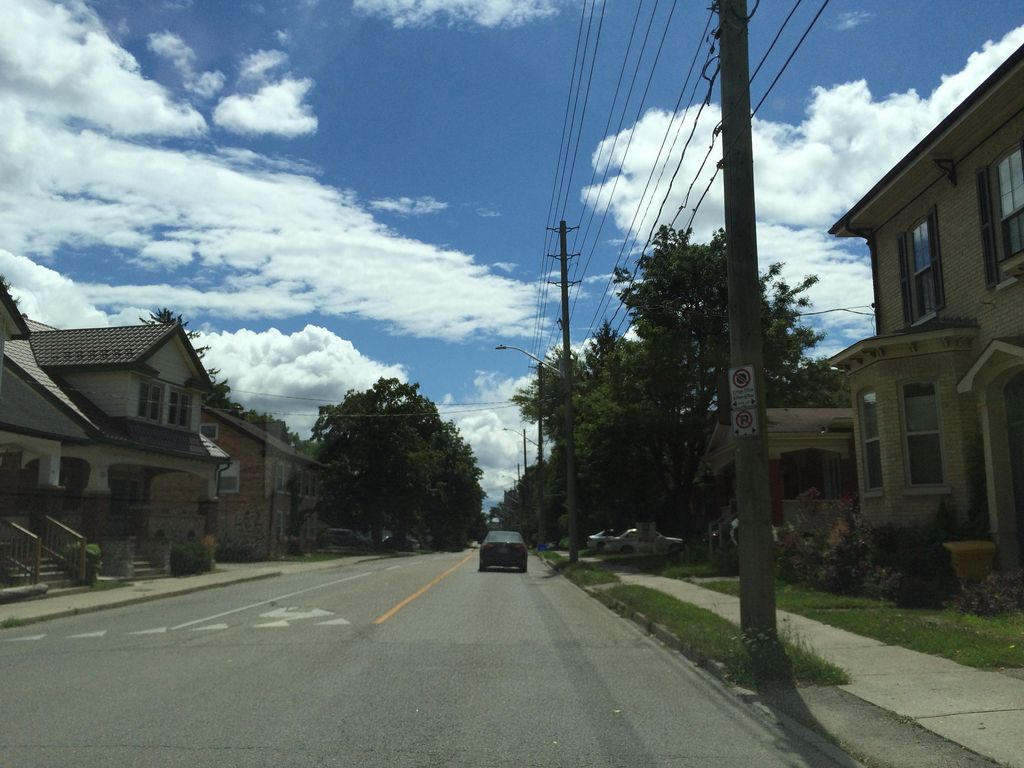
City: kitchener-waterloo